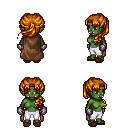
a pixel art fantasy rpg character, female body template, orc, green skin, brown cape, white pants, dark blonde princess hairstyle, metal gloves, brown slippers, four views (front, back, left, right), 2x2 character sprite sheet, small pixel art, hard edges, no anti-aliasing